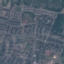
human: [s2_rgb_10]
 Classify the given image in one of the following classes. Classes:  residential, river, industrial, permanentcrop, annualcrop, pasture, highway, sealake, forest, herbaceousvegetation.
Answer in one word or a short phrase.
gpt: Residential